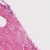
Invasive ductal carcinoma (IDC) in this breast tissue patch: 0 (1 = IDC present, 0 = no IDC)